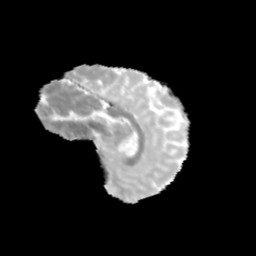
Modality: MD
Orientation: sagittal
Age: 10
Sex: female
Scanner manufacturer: siemens
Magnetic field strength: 3 T
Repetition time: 3.8 s
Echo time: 0.07 s